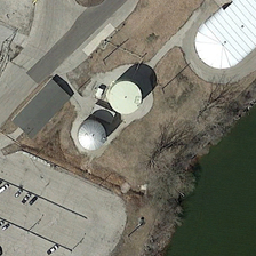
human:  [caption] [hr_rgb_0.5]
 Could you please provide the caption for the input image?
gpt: the silvery columnar is samller than the white columnar tank .

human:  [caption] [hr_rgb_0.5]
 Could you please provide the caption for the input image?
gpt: There are two steel tanks with bare trees on the shore near the parking lot.

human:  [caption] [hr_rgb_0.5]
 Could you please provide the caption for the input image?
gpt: two round storage tanks stand next to a parking lot .

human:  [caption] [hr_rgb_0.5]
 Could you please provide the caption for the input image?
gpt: On the shore near the parking lot stood two cylindrical trays with bare trees on them.

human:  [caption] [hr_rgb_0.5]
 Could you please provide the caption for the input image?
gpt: On the shore near a parking lot, there are two enclosure cans with some bare trees.